Field crop: maize
Growth stage: 2
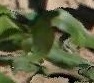
Species: maize